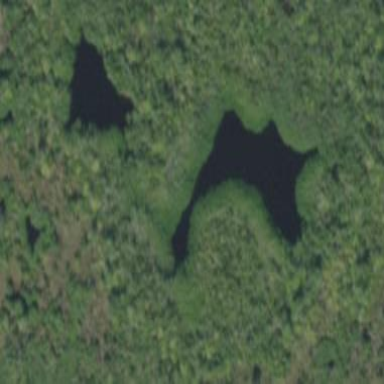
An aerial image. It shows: Serene pond surrounded by nature.